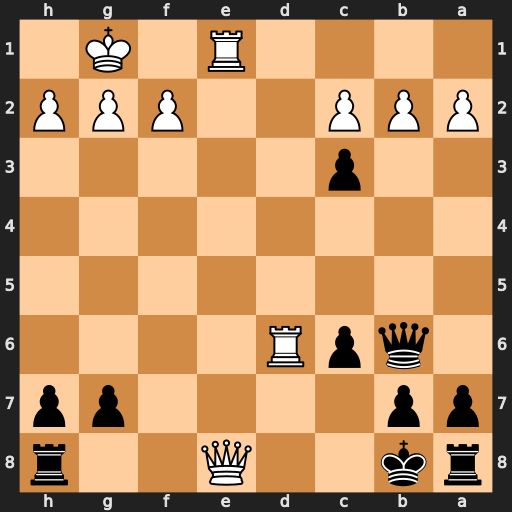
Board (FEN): rk2Q2r/pp4pp/1qpR4/8/8/2p5/PPP2PPP/4R1K1
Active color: b
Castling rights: -
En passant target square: -
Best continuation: Rxe8 Rxe8+ Kc7